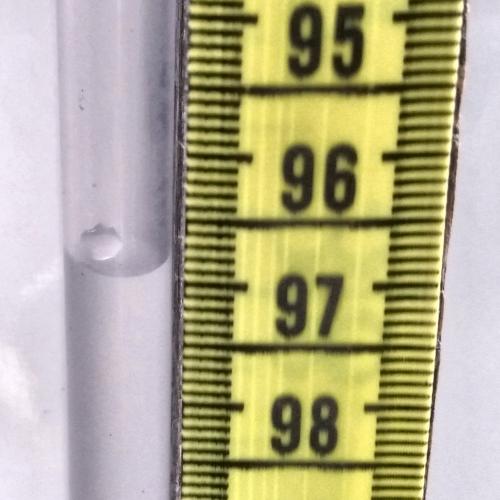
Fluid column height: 96.9 cm